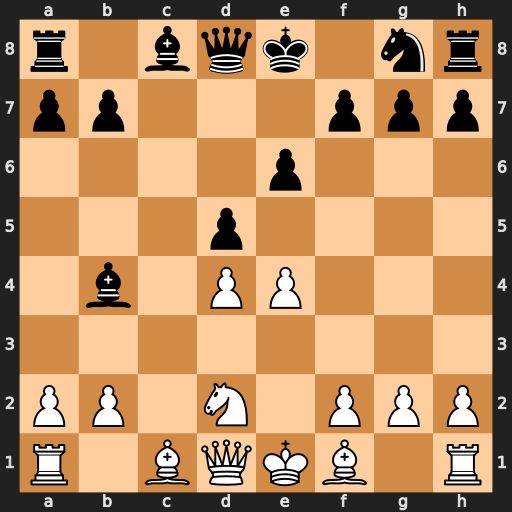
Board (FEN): r1bqk1nr/pp3ppp/4p3/3p4/1b1PP3/8/PP1N1PPP/R1BQKB1R
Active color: w
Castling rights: KQkq
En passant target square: -
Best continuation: Qa4+ Bd7 Qxb4